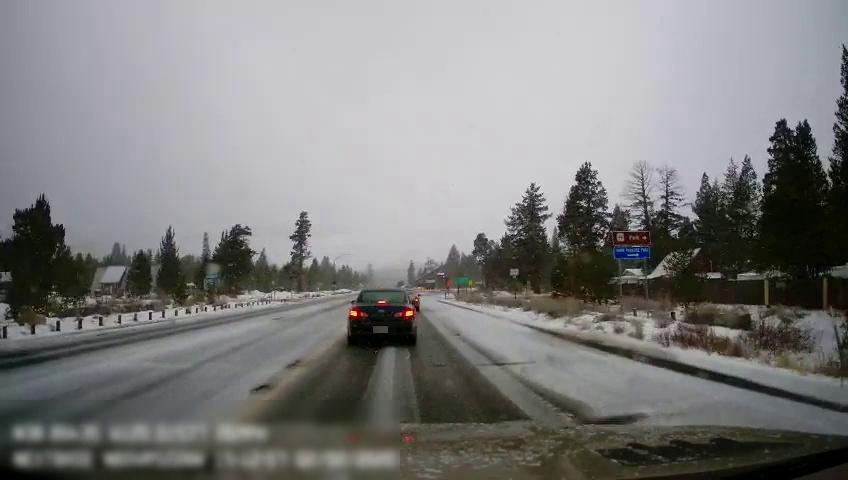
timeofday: Day
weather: Snowy
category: Drivable Space
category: Vehicles | Car
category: Vehicles | Car
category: Lanes | Current Lane
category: Traffic | Signs
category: Traffic | Signs
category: Traffic | Signs